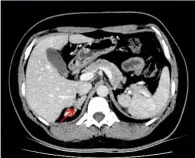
Masculine features and Abdominal CT scan of patient. (B) Abdominal CT scan revealed recurrence of the right adrenal gland hyperplasia two years after surgery.
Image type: radiology (ct)